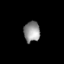
Tissue: lung
Cell type: Endothelial cells
Senescence score: 0.5805
Nuclear area (px): 327
Mean DAPI intensity: 145.908